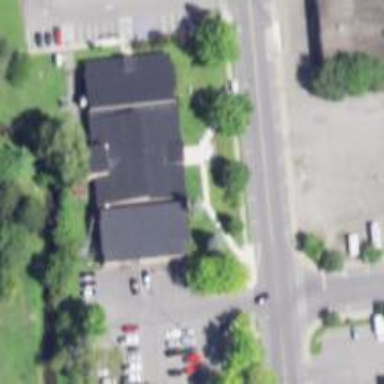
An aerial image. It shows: Government office.